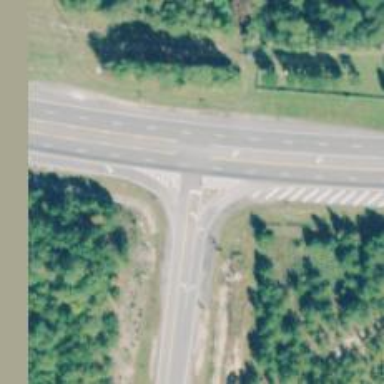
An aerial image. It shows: Road with stop sign.